Interaction volume radius: 10 \u00c5
Interaction volume height: 15 \u00c5
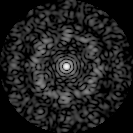
Disorder parameter: 0.7612